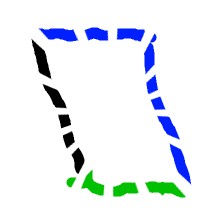
Shape: parallelogram